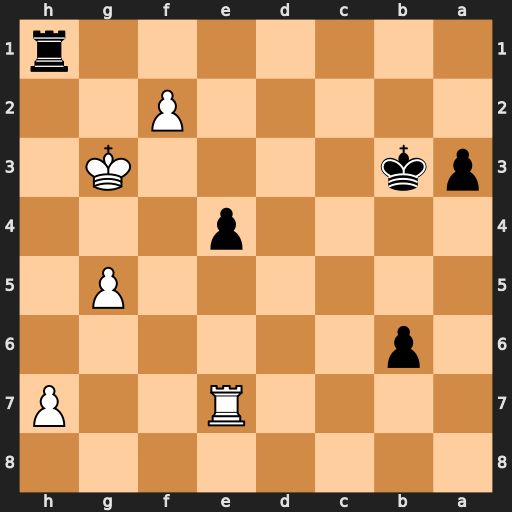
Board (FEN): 8/4R2P/1p6/6P1/4p3/pk4K1/5P2/7r
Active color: b
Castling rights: -
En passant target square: -
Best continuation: a2 Ra7 Rxh7 Rxh7 a1=Q